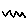
Label: zigzag